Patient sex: F
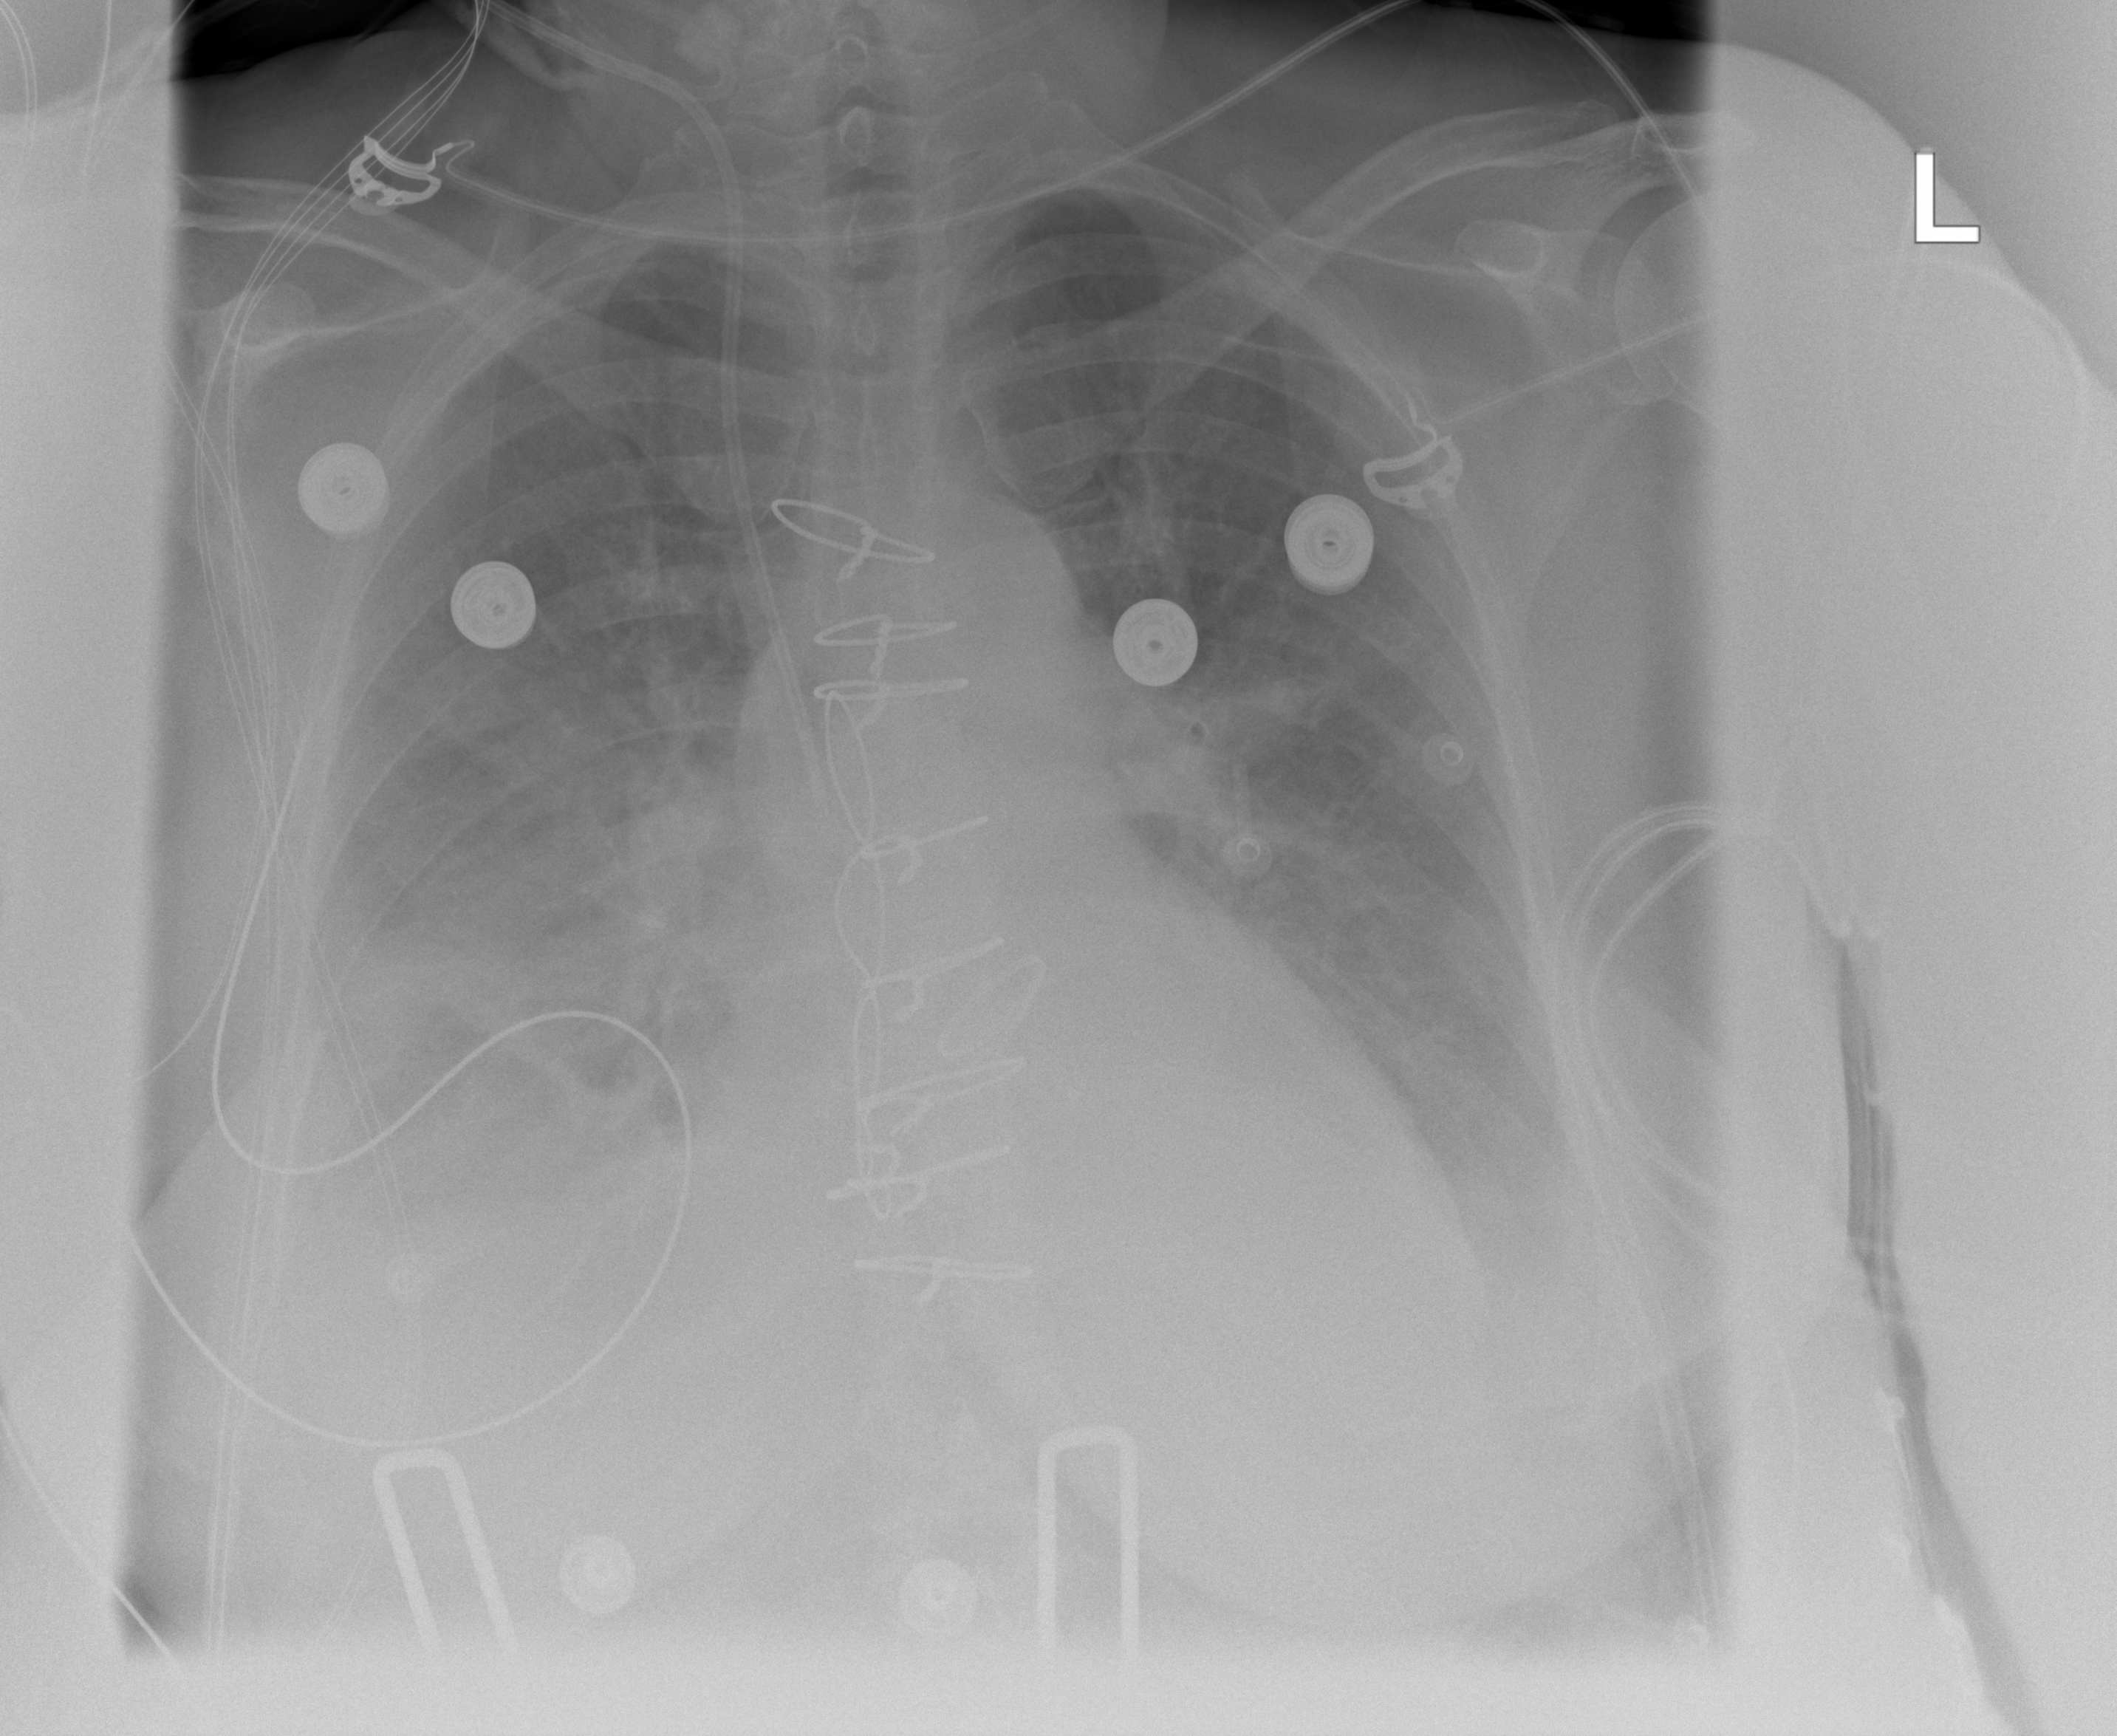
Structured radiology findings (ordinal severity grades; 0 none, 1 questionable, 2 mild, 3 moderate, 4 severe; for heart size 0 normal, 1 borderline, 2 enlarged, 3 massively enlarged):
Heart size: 2
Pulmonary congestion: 3
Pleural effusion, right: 3
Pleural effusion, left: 2
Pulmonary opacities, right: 1
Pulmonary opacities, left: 1
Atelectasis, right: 3
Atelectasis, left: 2